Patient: sex M, age 52
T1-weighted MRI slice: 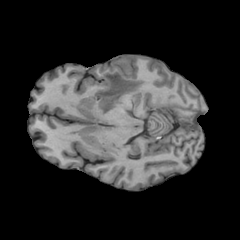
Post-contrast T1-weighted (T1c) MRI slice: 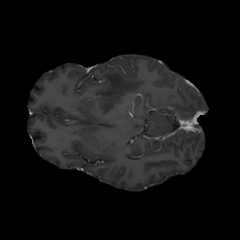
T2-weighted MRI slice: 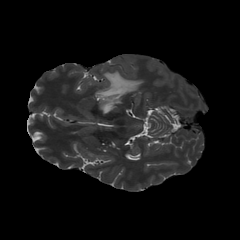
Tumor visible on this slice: yes
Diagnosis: Glioblastoma, IDH-wildtype
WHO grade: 4